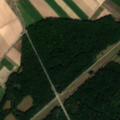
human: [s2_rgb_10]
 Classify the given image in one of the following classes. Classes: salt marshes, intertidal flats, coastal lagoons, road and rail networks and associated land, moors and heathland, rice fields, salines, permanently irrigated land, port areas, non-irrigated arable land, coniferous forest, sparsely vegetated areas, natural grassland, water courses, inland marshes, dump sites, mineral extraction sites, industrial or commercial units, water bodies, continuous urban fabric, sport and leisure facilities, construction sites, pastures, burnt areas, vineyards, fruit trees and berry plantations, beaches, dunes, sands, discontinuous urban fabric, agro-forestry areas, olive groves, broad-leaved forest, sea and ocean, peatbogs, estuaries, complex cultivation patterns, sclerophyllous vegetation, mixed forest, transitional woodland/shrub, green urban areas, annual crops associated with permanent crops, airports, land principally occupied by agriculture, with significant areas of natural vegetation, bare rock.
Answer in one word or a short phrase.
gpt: non-irrigated arable land, pastures, broad-leaved forest